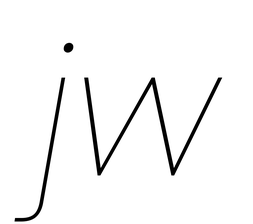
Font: Poppins-ThinItalic